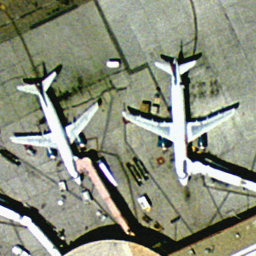
Label: airplane